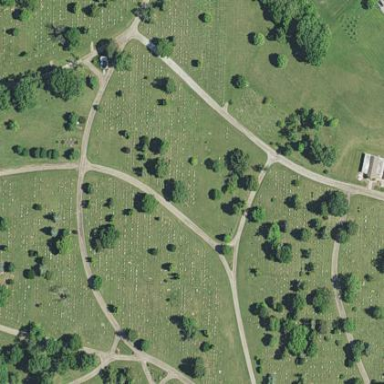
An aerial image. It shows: Cemetery.